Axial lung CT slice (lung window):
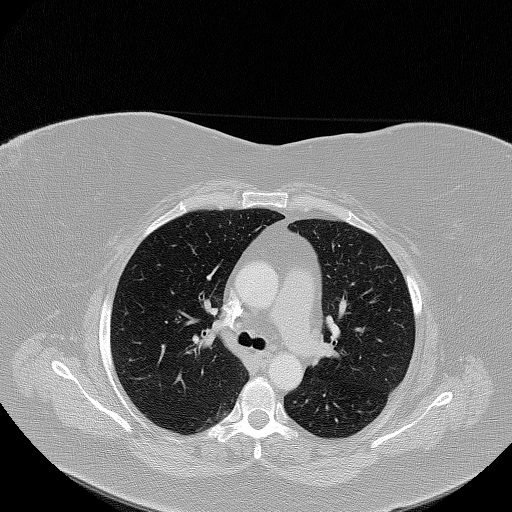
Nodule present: no